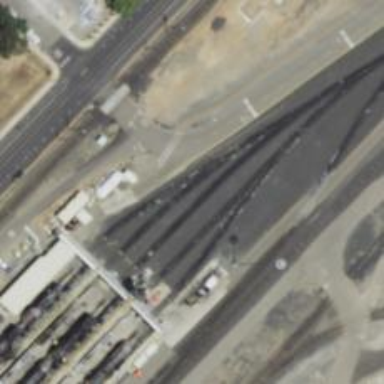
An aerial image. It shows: Abandoned railway yard is depicted.